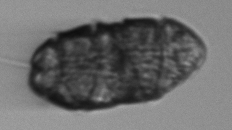
Label: Margalefidinium